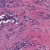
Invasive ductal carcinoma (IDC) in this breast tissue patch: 1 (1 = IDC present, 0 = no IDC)